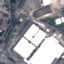
Land use / land cover: Industrial